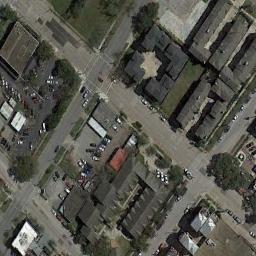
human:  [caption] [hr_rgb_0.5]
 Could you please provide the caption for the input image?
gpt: The medium residential is on the grass next to the road .

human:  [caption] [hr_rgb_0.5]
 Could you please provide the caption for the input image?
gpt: Many buildings of different shapes are in medium residential area .

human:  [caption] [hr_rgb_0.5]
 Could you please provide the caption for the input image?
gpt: The medium residential area has some dense houses and a parking lot and some roads go through the medium residential area .

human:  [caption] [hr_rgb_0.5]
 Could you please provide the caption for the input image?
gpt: The houses in the medium - sized residential area are arranged irregularly .

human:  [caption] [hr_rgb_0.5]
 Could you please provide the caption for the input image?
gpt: There are some black buildings and some cars on the medium residential area .